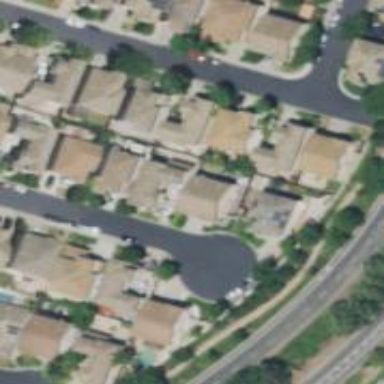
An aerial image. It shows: Residential road with sidewalk on the left.